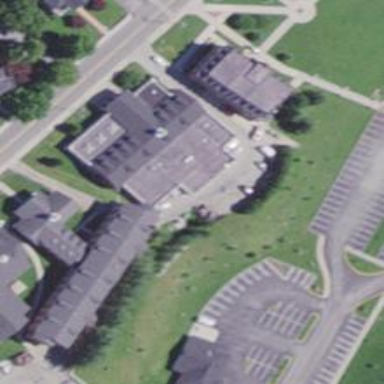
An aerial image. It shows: University building.